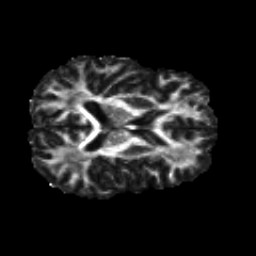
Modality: FA
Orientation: axial
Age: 30
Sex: male
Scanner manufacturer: siemens
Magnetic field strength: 3 T
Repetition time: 8.8 s
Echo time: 0.085 s